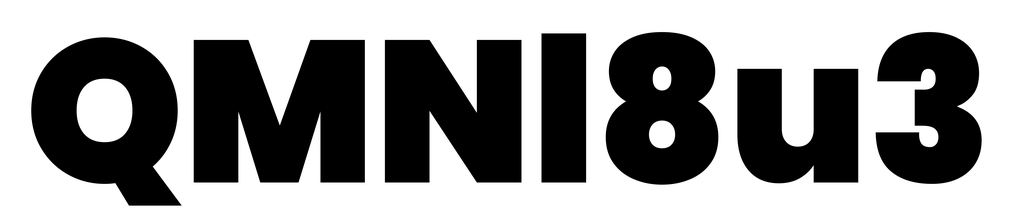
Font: Poppins-Black